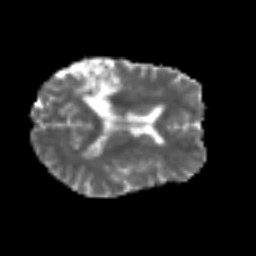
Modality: MD
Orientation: axial
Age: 68
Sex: female
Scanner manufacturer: siemens
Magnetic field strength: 3 T
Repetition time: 6.1 s
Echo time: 0.101 s